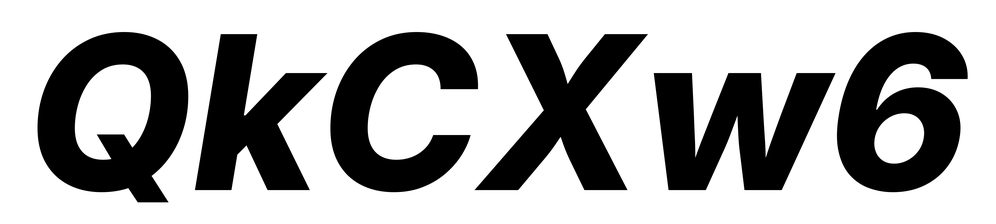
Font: Inter-Italic_ExtraBold_Italic